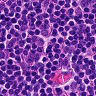
Metastatic tissue present: no